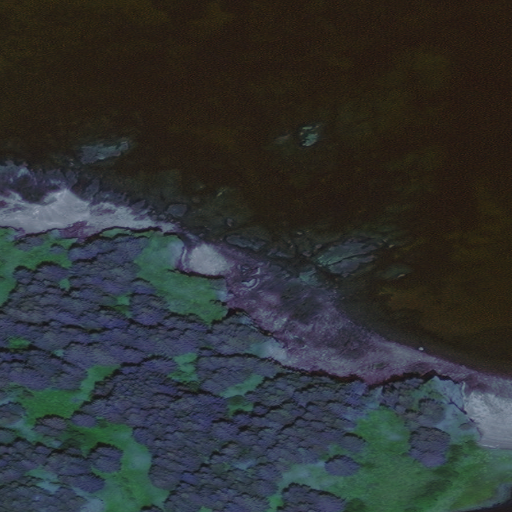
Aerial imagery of cape in Alaska named Naugolka Point containing only unknown